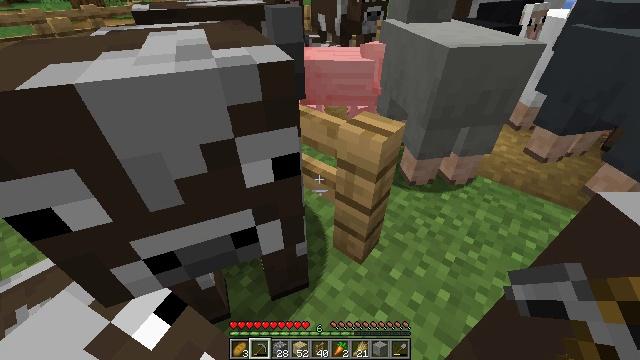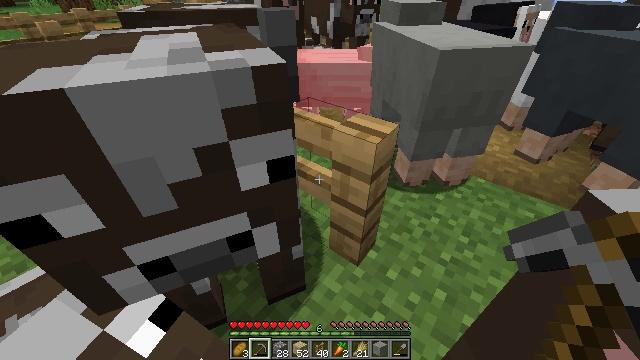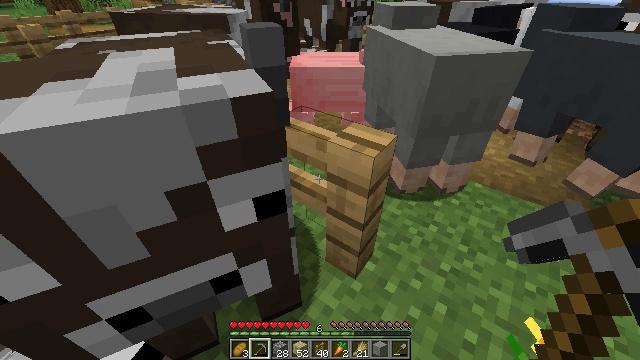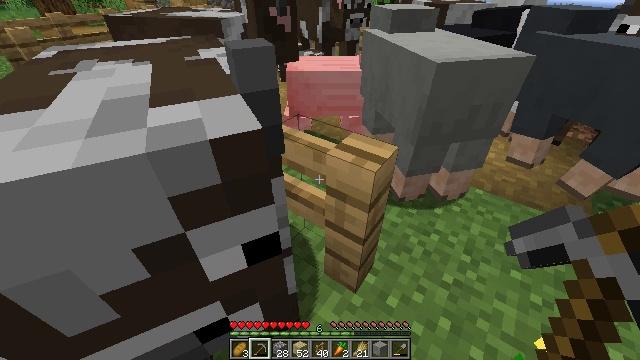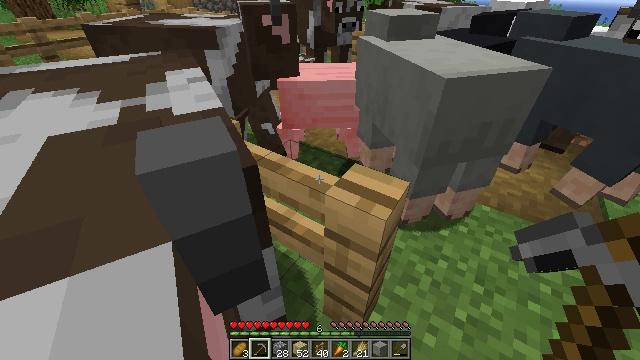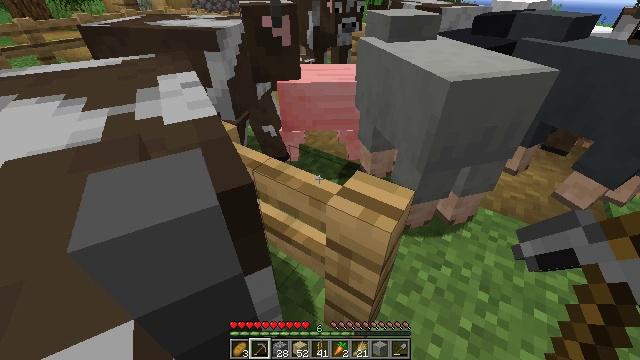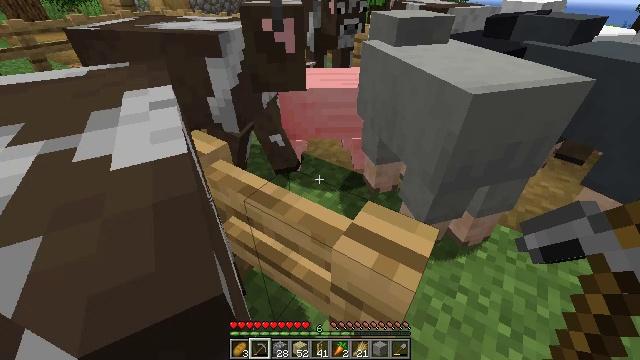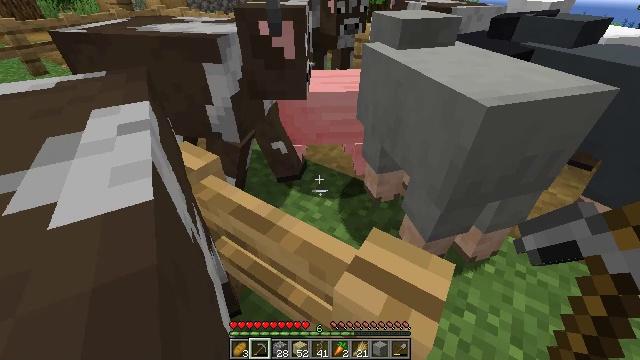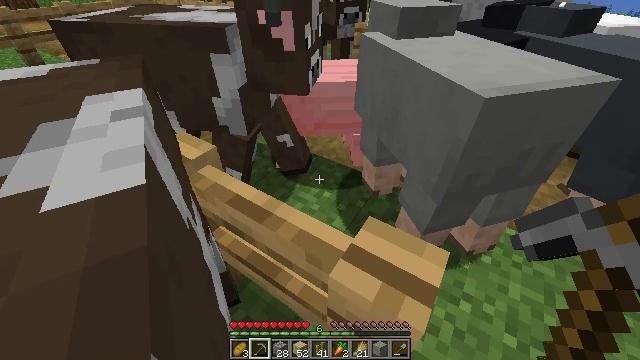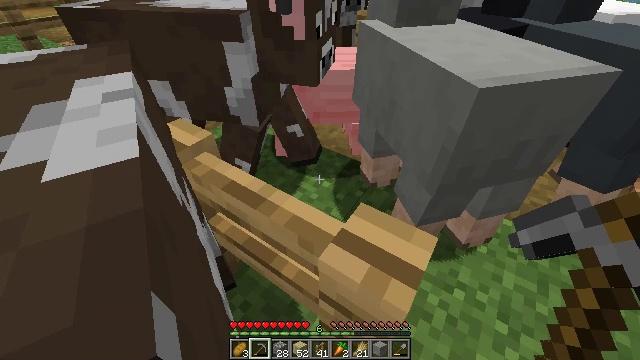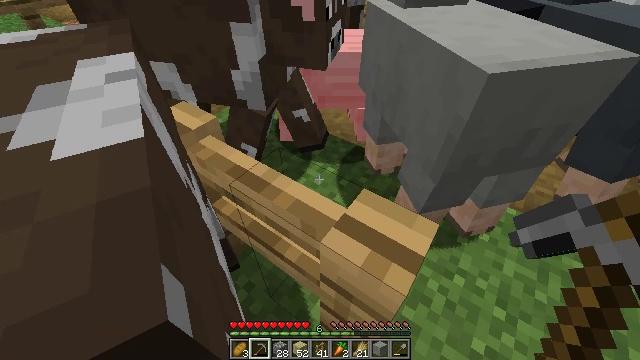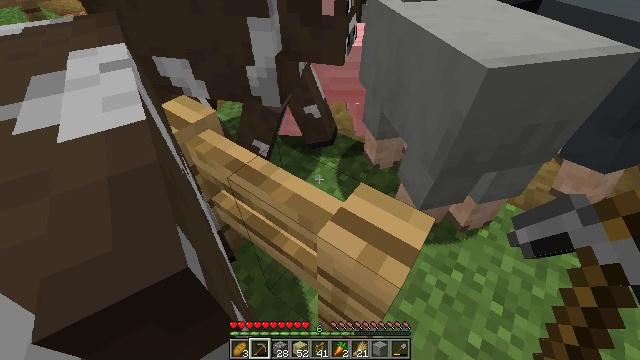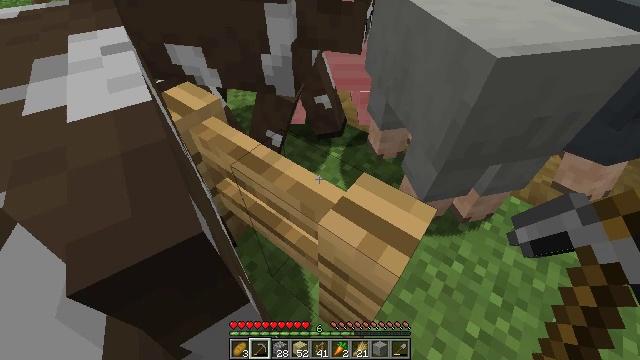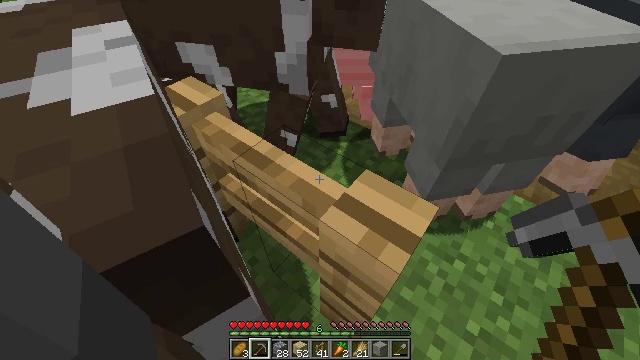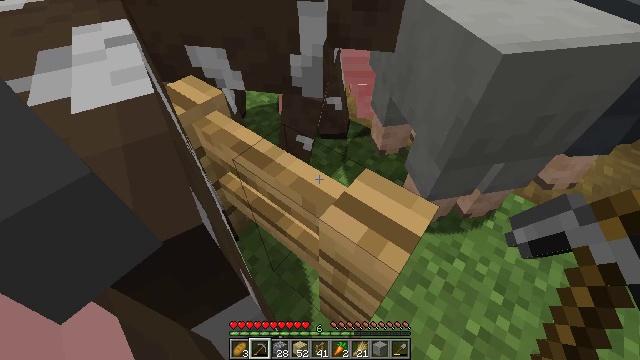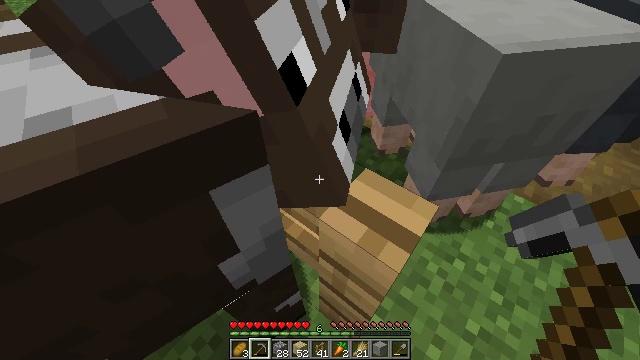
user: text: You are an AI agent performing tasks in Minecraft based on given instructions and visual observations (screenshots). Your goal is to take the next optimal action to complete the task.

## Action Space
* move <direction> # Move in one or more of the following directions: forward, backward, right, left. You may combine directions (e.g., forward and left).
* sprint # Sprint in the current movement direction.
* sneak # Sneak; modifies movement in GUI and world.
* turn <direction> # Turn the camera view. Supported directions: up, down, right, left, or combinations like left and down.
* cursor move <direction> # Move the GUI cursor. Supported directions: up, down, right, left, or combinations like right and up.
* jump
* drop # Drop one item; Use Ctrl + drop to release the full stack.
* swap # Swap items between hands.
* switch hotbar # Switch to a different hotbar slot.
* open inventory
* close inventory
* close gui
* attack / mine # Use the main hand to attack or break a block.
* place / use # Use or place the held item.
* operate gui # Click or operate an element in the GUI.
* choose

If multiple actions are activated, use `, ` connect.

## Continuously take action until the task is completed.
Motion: motion action
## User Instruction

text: Remove the oak fence from its place.
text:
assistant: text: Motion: turn right
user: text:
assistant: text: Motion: move forward, turn right
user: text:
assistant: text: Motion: move forward
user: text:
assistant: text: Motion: move forward, turn right
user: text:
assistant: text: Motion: move forward
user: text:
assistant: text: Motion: move forward
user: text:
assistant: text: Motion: no_op
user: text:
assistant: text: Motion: turn down
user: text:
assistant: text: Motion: turn down
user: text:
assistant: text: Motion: turn left and down
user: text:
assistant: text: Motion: no_op
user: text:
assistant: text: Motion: turn left and down
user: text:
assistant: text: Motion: no_op
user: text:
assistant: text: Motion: no_op
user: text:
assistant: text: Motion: no_op
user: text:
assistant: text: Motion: attack / mine
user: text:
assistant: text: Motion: attack / mine
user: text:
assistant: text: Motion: attack / mine
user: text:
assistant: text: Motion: attack / mine
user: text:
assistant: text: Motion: attack / mine
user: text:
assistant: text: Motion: attack / mine
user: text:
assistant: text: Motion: attack / mine
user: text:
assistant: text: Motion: attack / mine
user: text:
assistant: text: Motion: attack / mine
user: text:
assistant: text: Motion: attack / mine
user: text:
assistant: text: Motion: attack / mine
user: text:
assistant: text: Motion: attack / mine
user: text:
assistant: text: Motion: attack / mine
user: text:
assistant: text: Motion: attack / mine
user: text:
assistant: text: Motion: attack / mine